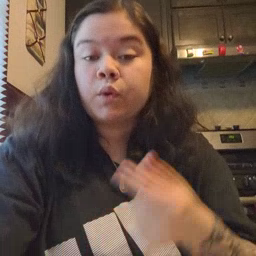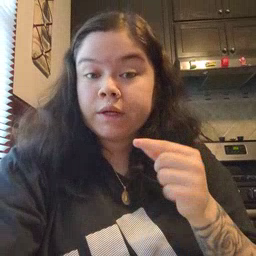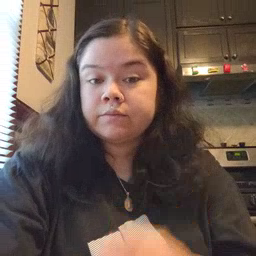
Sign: green